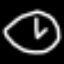
Label: clock